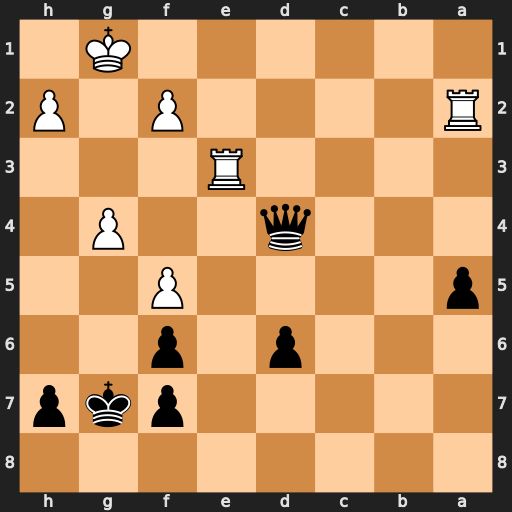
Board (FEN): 8/5pkp/3p1p2/p4P2/3q2P1/4R3/R4P1P/6K1
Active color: b
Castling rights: -
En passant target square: -
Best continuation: Qd1+ Kg2 Qd5+ Rf3 Qxa2